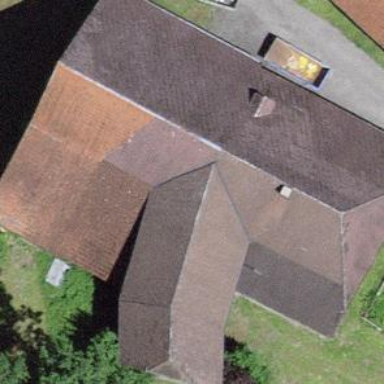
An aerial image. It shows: Farm building.